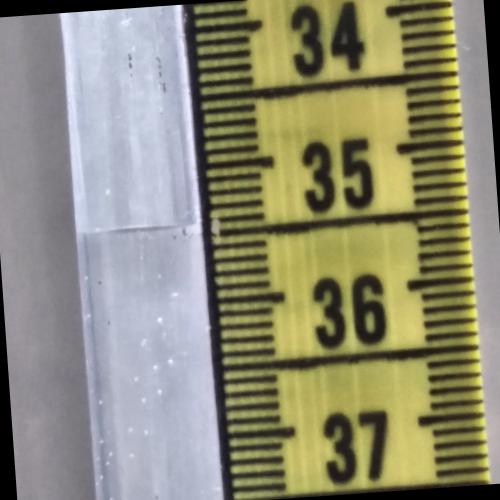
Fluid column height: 35.4 cm